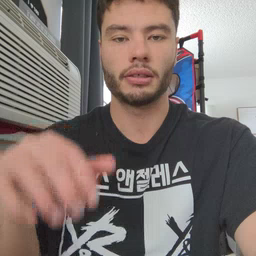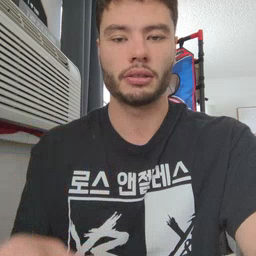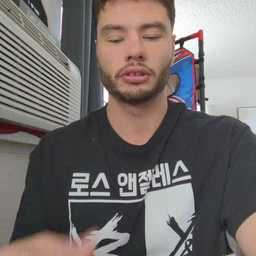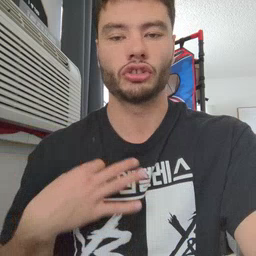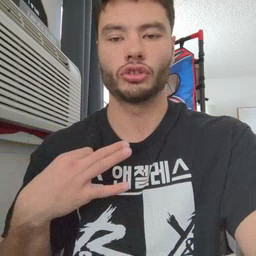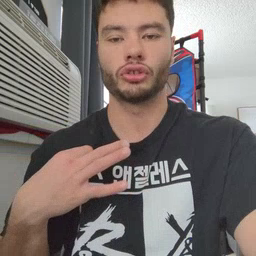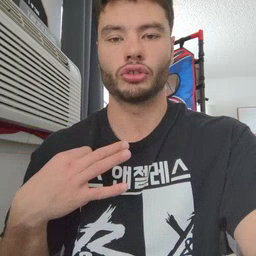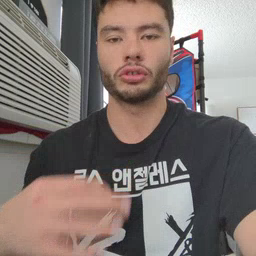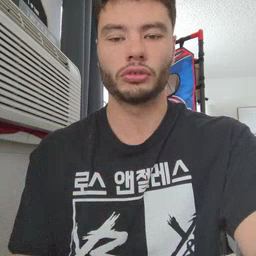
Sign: shirt